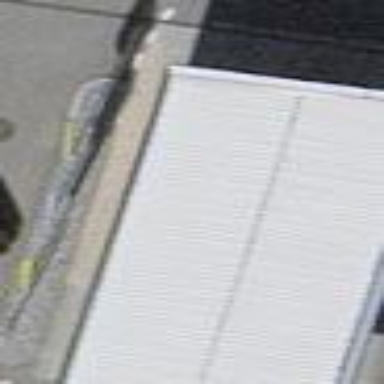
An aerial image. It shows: View of roof of building.